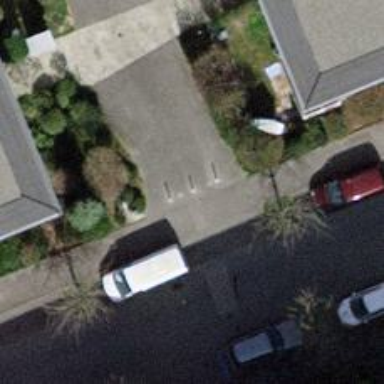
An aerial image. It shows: Pedestrian road.